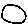
Label: circle